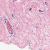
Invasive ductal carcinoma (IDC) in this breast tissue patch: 0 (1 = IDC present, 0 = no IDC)